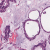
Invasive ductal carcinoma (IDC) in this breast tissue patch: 1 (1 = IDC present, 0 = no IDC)